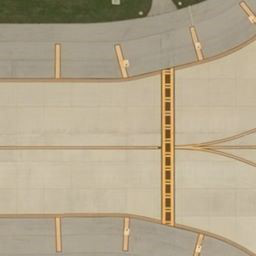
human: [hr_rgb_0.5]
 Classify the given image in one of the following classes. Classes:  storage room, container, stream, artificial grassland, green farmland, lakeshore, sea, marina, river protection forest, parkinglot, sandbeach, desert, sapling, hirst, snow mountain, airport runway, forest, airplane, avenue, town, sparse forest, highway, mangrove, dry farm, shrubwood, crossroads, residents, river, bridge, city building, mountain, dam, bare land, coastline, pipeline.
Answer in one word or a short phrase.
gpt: airport runway